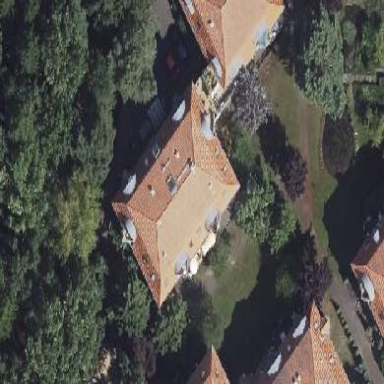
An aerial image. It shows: Beautiful apartment building with mansard roof.